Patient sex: F
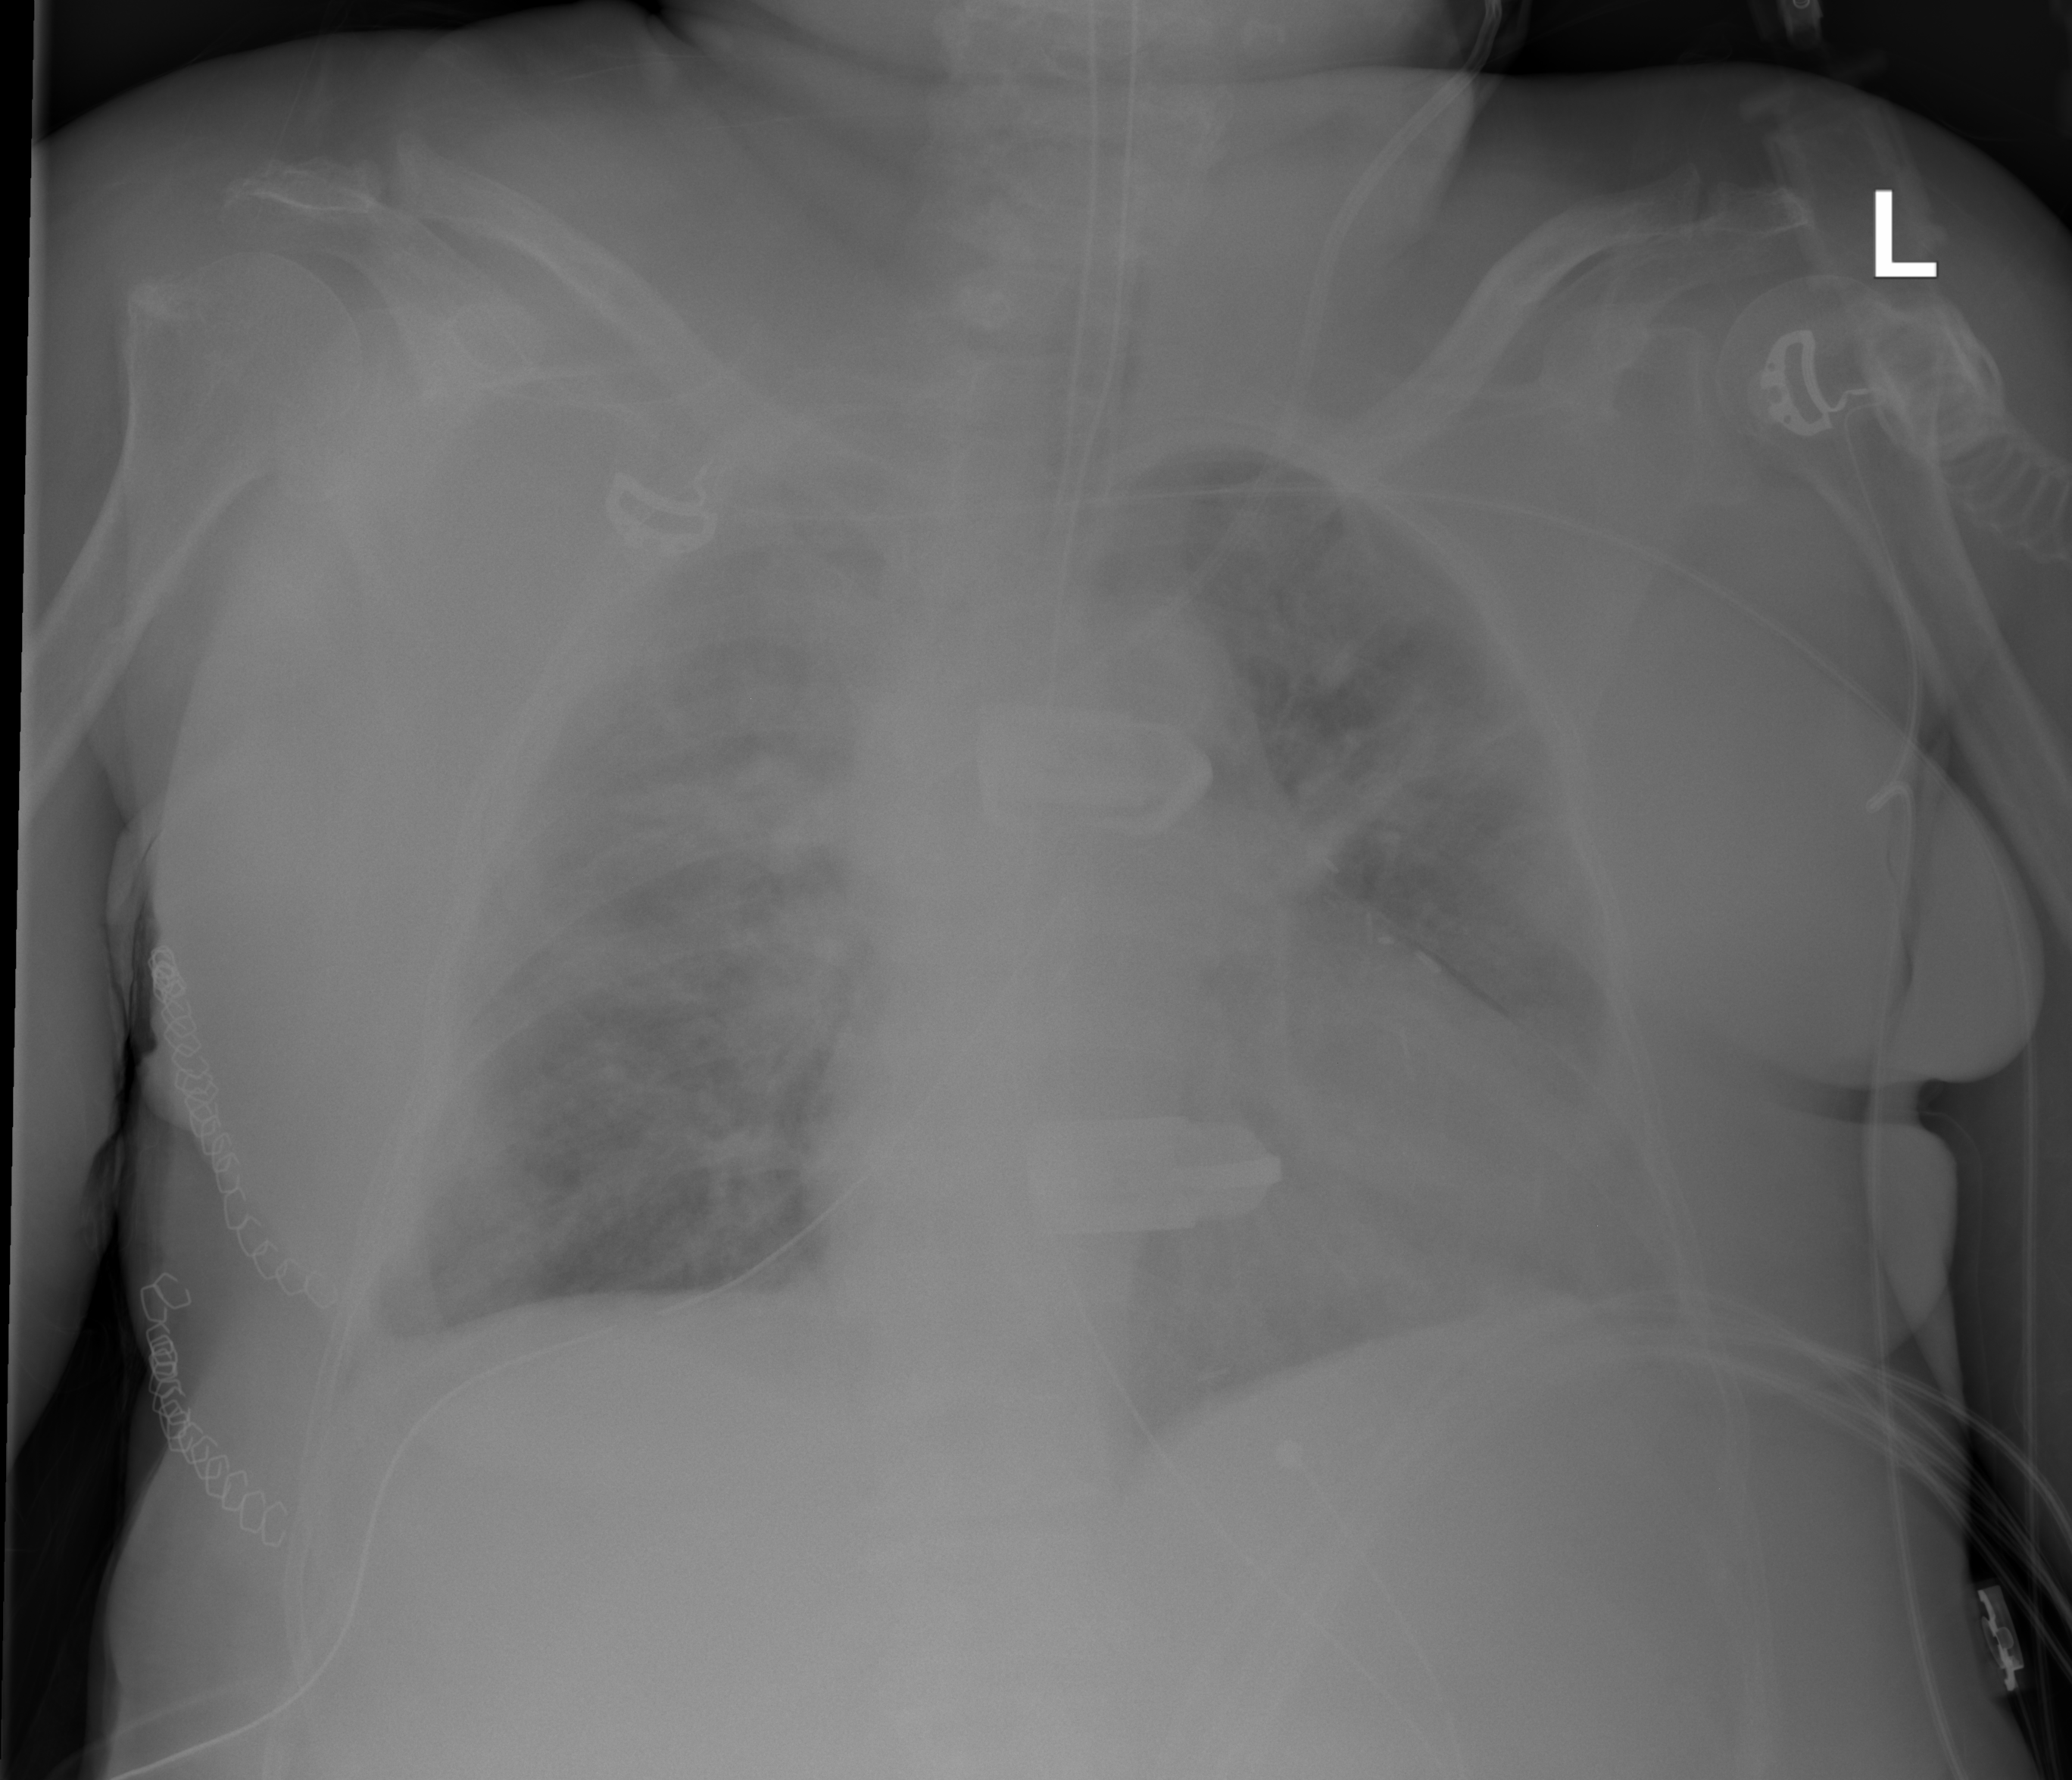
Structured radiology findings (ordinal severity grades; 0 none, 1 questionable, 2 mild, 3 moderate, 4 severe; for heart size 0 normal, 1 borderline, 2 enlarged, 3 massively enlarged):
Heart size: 2
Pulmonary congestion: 2
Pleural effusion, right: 1
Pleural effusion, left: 1
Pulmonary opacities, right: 2
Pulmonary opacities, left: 2
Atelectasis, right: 1
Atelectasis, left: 0